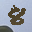
Label: 8